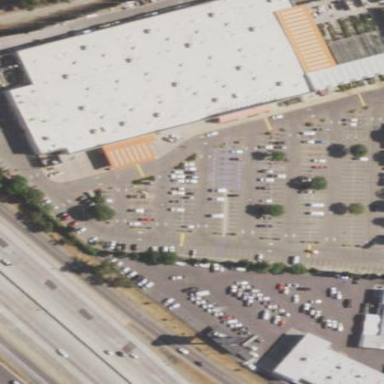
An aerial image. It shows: Commercial area.